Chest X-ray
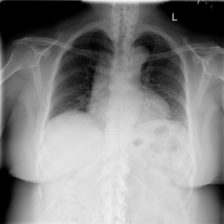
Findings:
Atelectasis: negative
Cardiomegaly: negative
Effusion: negative
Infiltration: negative
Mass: negative
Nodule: negative
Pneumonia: negative
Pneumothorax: negative
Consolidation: negative
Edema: negative
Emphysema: negative
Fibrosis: negative
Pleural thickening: negative
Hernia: negative